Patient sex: M
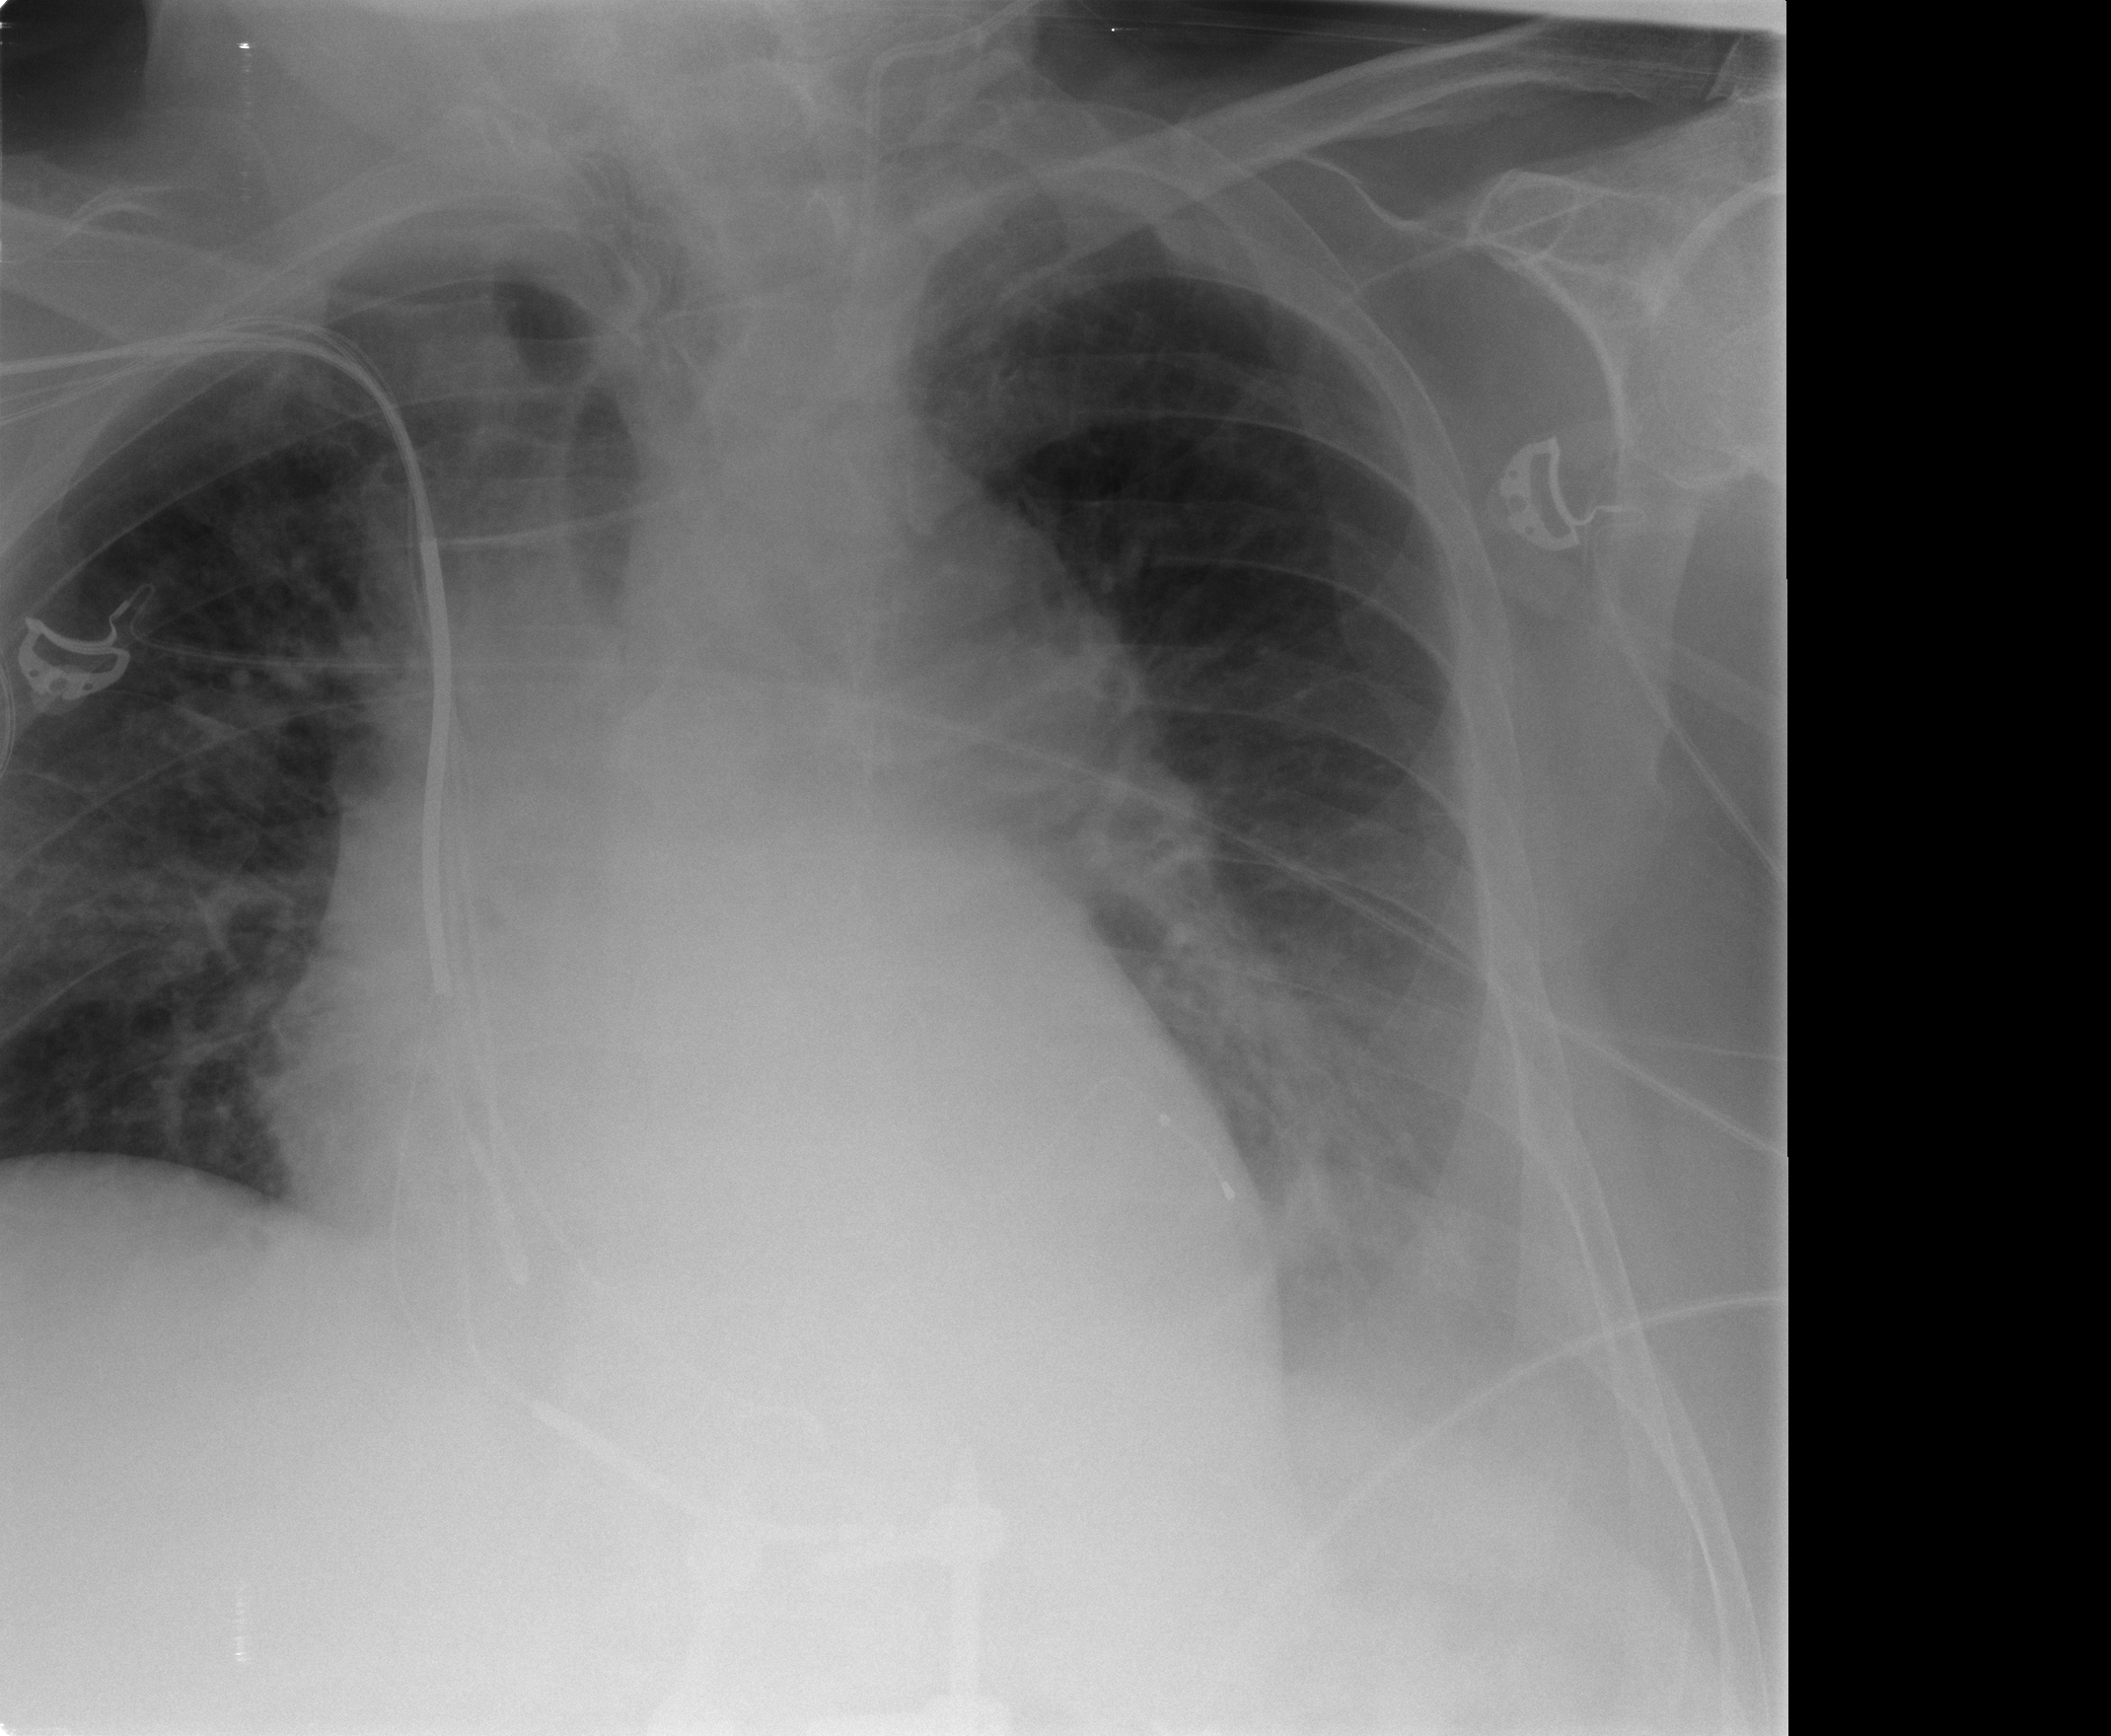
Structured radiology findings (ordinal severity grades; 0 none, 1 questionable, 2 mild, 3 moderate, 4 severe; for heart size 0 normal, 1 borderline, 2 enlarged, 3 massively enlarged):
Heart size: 2
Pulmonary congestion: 2
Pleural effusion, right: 0
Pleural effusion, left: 2
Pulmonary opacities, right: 0
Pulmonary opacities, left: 0
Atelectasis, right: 0
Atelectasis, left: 2